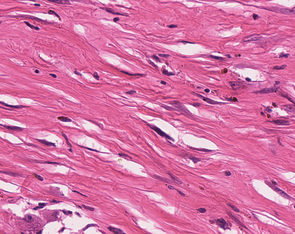
Tumor epithelial tissue: no
Tumor-associated stroma tissue: yes
Normal tissue: no